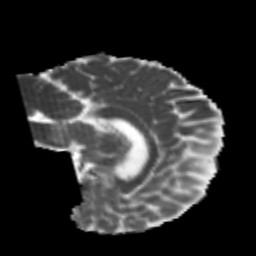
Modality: MD
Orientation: sagittal
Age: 25
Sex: female
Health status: healthy
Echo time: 0.074 s